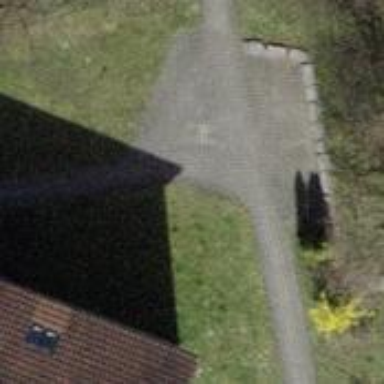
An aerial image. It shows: Paved path.